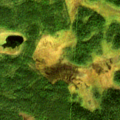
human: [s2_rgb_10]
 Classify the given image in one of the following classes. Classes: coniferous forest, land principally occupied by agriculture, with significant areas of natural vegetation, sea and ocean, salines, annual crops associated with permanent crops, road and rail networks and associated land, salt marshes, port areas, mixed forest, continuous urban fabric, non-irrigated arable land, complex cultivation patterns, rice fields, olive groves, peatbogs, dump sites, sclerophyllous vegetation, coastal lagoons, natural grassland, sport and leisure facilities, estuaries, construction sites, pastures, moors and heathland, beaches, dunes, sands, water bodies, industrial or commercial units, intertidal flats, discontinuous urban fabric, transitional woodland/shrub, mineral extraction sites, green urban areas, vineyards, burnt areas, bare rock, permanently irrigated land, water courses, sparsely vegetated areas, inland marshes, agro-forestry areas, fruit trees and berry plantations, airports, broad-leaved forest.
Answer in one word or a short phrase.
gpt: coniferous forest, transitional woodland/shrub, peatbogs